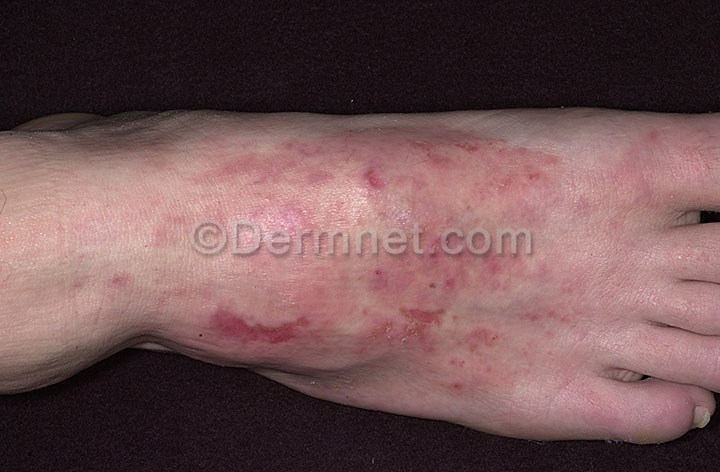
Disease: Poison Ivy Photos and other Contact Dermatitis